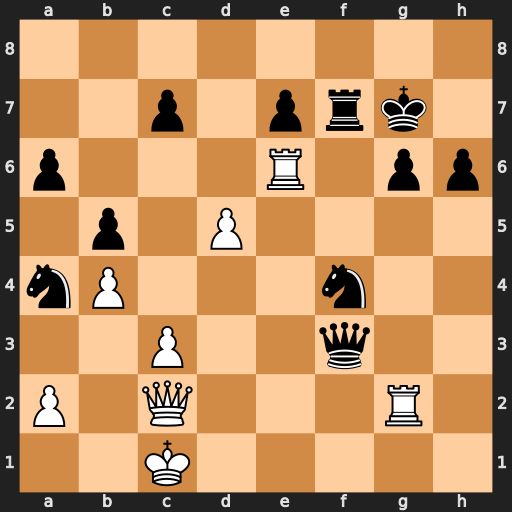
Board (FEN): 8/2p1prk1/p3R1pp/1p1P4/nP3n2/2P2q2/P1Q3R1/2K5
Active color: w
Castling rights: -
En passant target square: -
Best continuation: Rexg6+ Nxg6 Qxg6+ Kh8 Qg8#